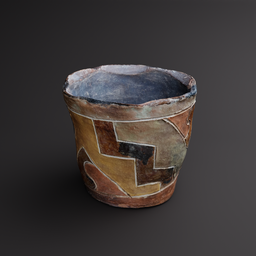
Label: decoration